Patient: sex M, age 64
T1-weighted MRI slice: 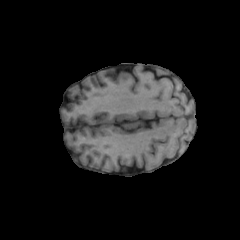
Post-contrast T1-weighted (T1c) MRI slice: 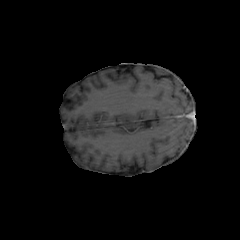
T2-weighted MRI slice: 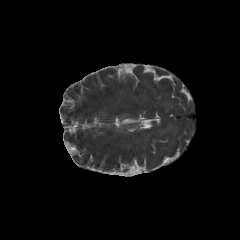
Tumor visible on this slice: no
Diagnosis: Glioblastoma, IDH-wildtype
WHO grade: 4